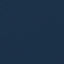
Land use / land cover: SeaLake